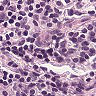
Metastatic tissue present: no